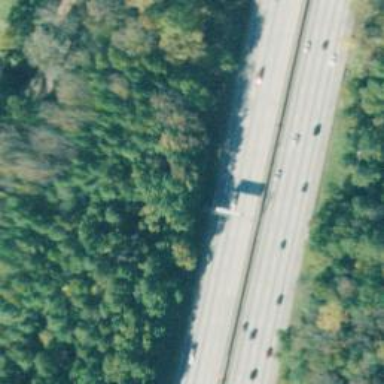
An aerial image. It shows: View of motorway.